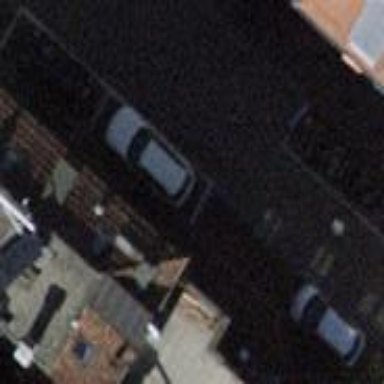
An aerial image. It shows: Parking lane for vehicles.